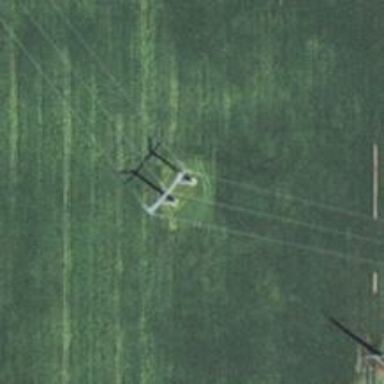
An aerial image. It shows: H-frame power tower with distinctive design.